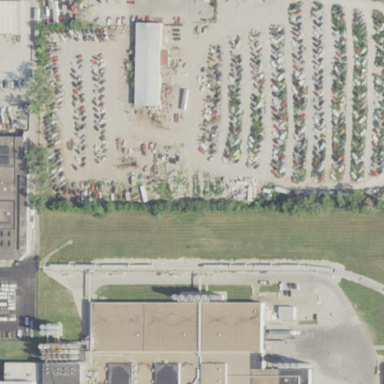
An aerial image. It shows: Scrap yard located in industrial area.